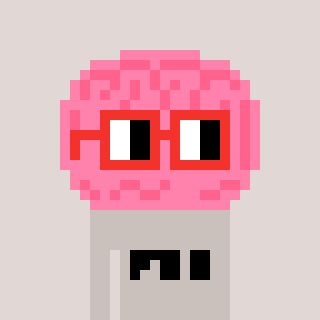
a pixel art character with square red glasses, a brain-shaped head and a foggrey-colored body on a warm background